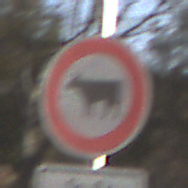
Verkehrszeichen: VerbotViehtrieb
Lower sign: ZeitangabenMitBeschraenkungAufWochentage9
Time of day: SunriseSunset
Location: Outdoor (Nature)
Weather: Clear
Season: NotSpecified
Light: Natural